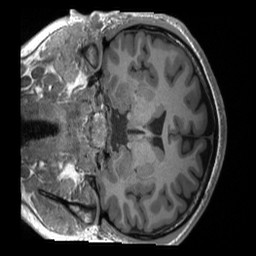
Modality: T1w
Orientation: coronal
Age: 23
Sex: male
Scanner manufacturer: siemens
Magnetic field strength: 3 T
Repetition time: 2.4 s
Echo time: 0.00224 s